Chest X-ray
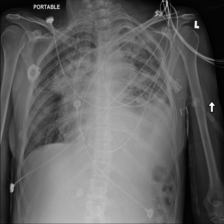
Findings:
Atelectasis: negative
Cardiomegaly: negative
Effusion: negative
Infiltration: positive
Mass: positive
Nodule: negative
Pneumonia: negative
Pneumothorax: negative
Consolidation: negative
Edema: negative
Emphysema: negative
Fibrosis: negative
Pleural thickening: negative
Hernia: negative